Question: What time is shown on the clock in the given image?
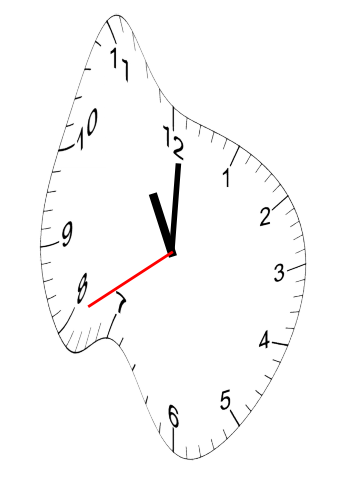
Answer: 11:00:40